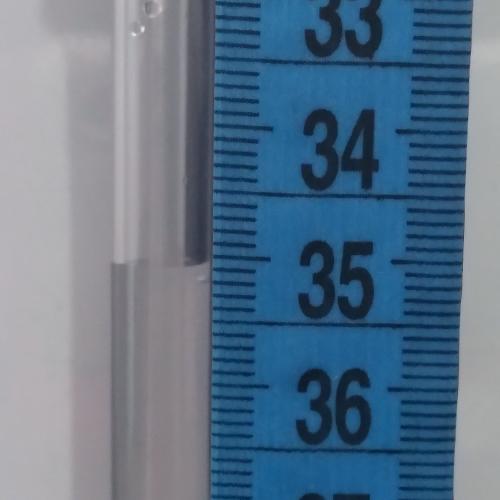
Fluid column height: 35.1 cm